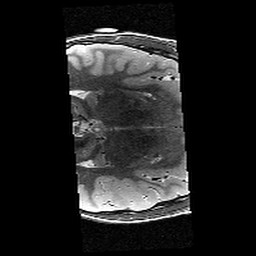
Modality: T2w
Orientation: axial
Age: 13
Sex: male
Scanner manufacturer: siemens
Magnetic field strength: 3 T
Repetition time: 9.23 s
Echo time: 0.067 s